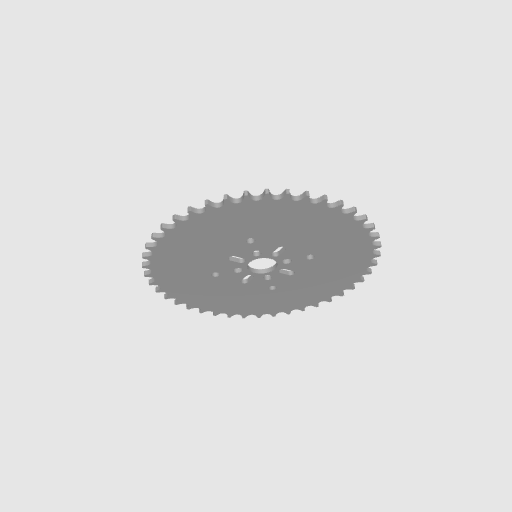
Part: HubMountAcetalSprocket42T